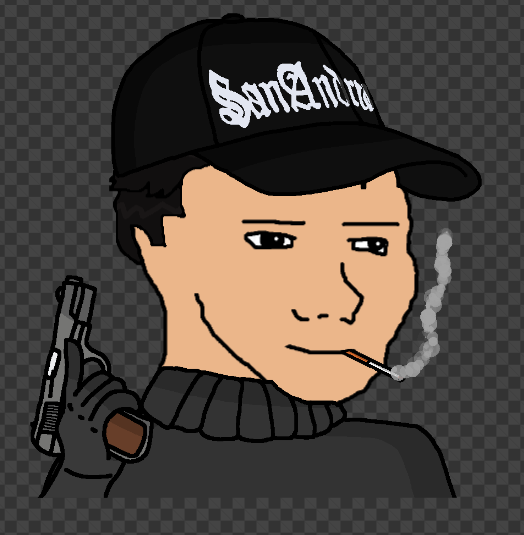
Label: 5_Wojak_with_Background